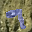
Label: 9